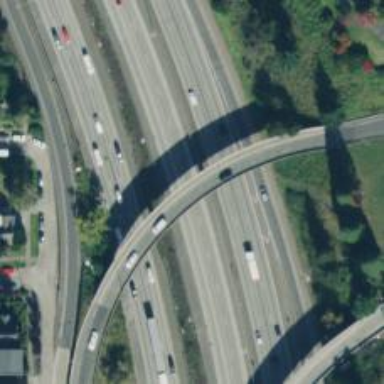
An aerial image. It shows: Bridge over motorway_link.